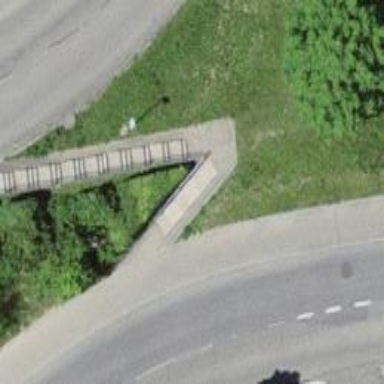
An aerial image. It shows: Road with steps.